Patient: sex M, age 62
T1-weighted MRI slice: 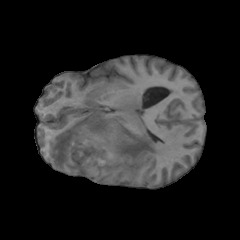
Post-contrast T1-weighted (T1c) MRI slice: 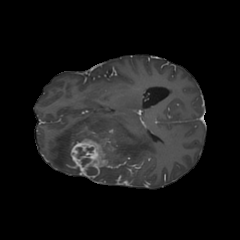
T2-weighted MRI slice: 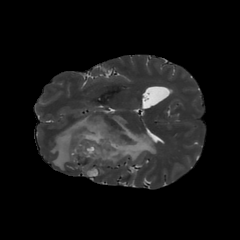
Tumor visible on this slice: yes
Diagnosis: Glioblastoma, IDH-wildtype
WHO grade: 4